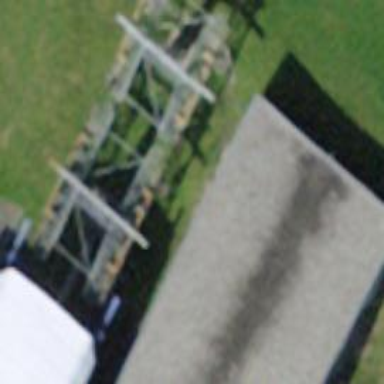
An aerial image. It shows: Pylon used for aerialway.